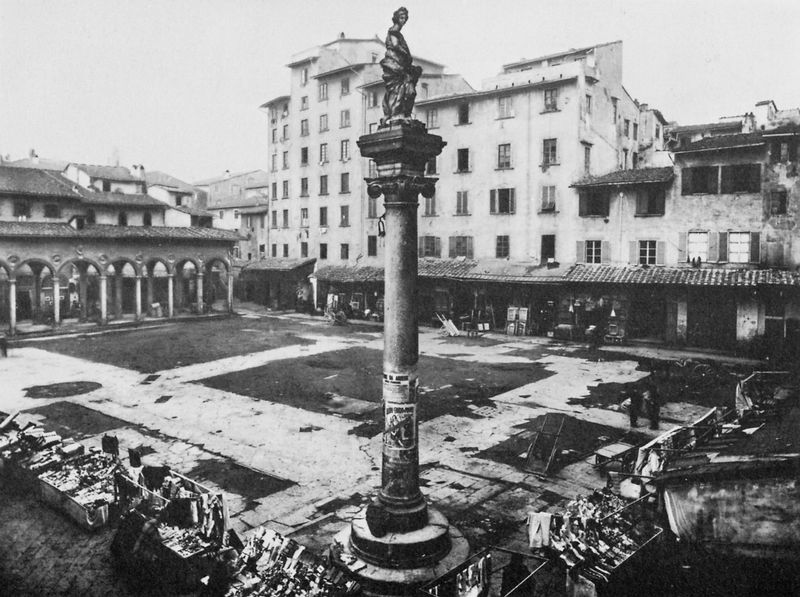
Titel: Der alte Markt
Künstler: Gebrüder Alinari
Schlagwörter: weiß, schwarz, säule, säulen, haus, häuser, statue, bogen, platz, foto, fotografie, photographie, bögen, innenhof, antike, stand, photo, antik, tempel, stände, innenhog